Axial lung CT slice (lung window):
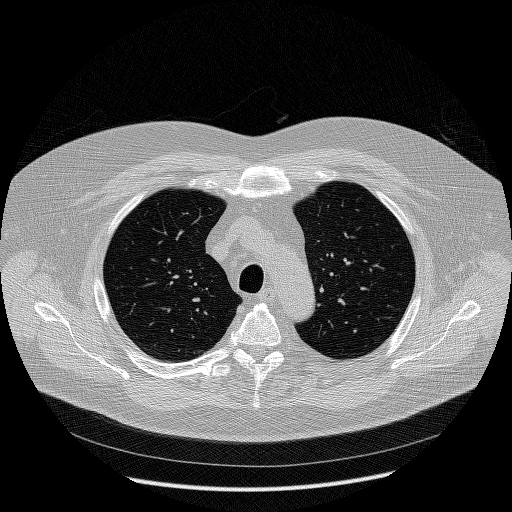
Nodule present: no